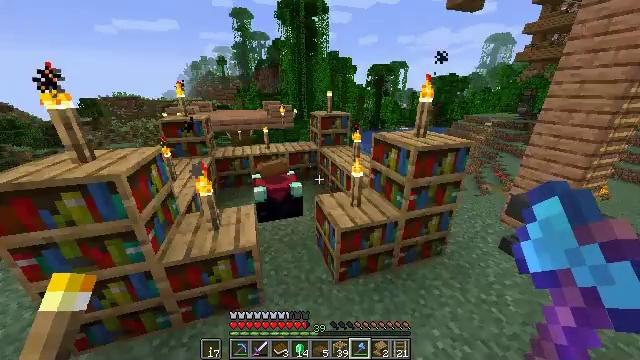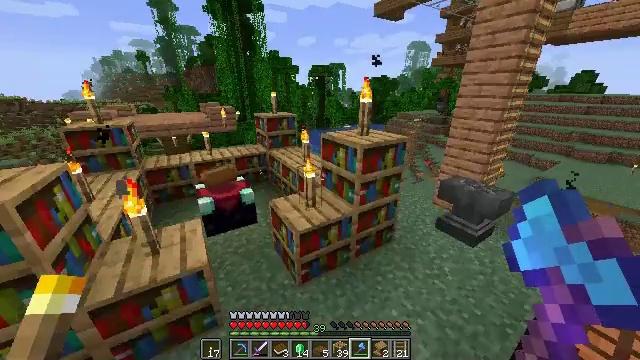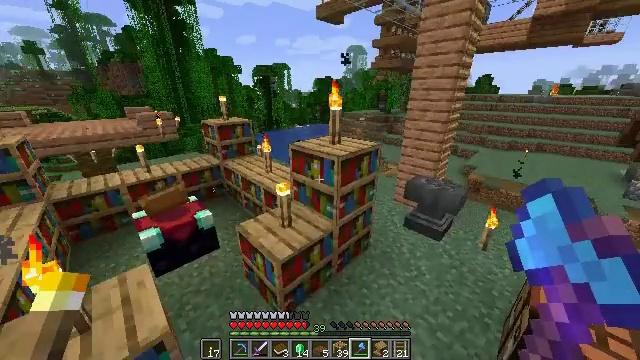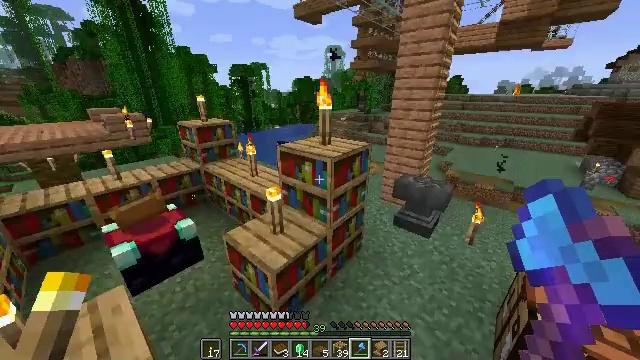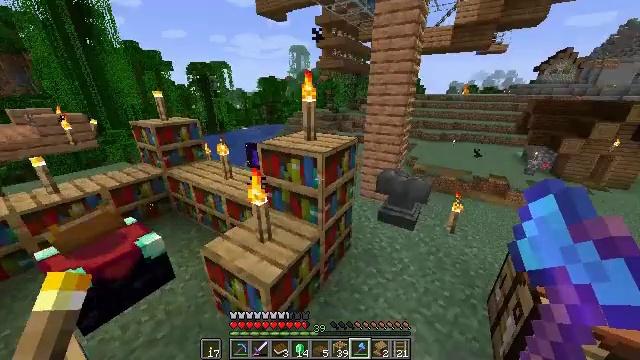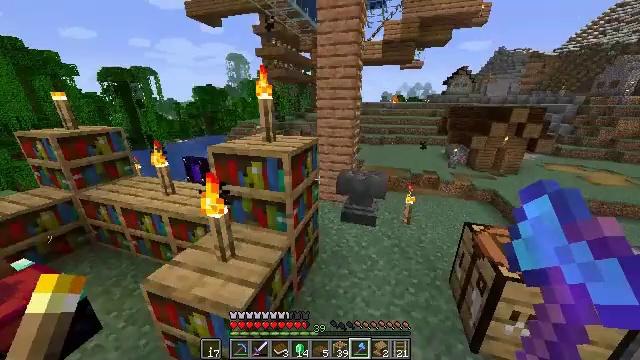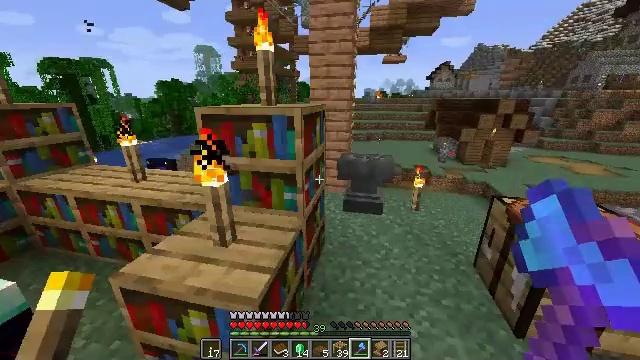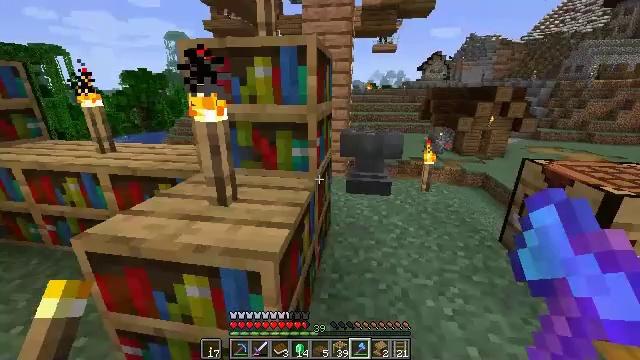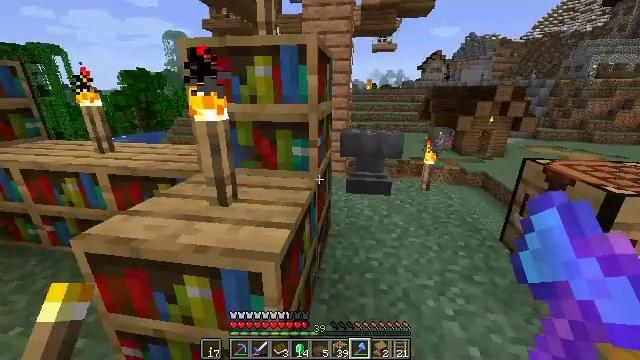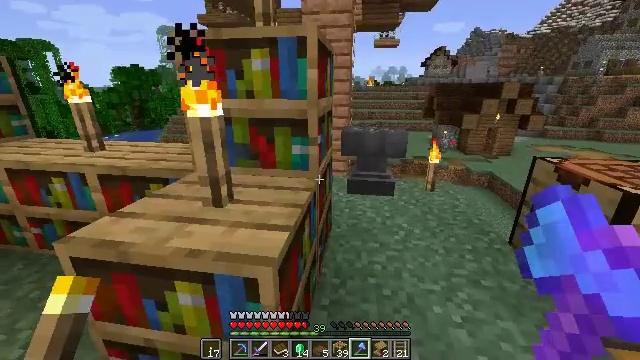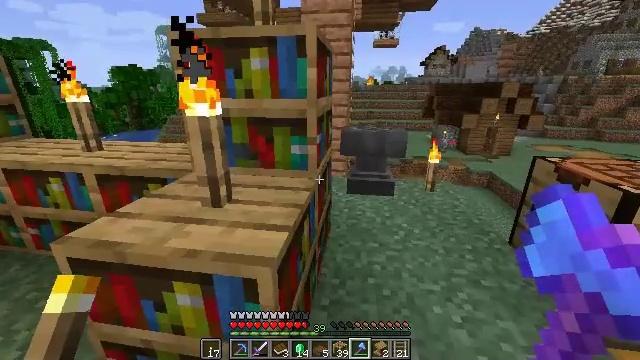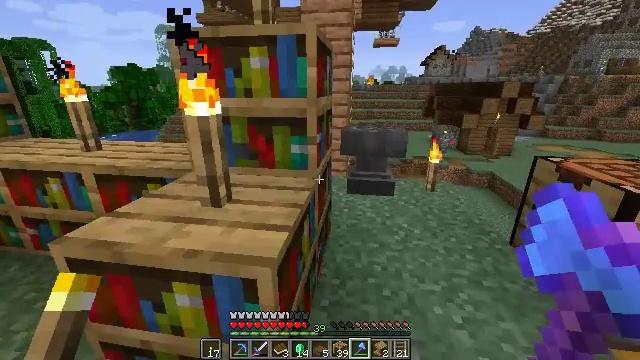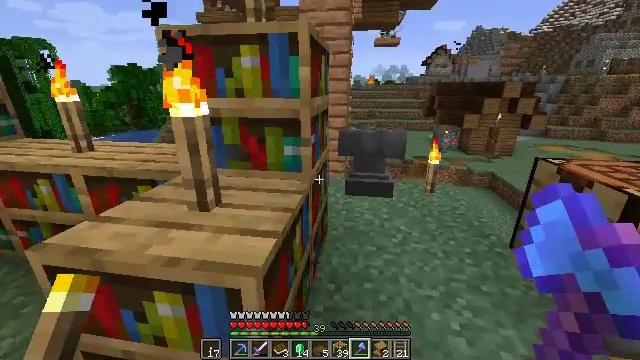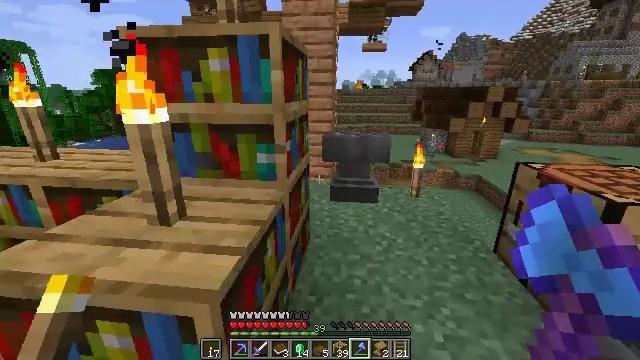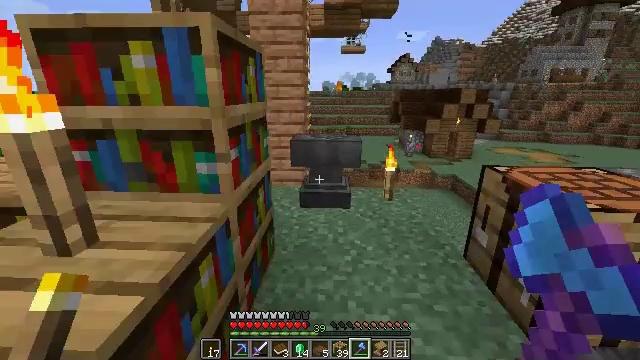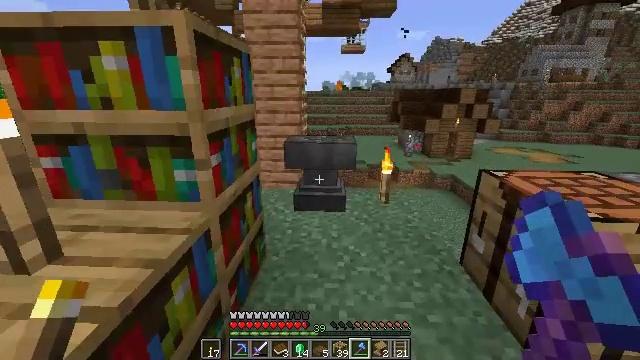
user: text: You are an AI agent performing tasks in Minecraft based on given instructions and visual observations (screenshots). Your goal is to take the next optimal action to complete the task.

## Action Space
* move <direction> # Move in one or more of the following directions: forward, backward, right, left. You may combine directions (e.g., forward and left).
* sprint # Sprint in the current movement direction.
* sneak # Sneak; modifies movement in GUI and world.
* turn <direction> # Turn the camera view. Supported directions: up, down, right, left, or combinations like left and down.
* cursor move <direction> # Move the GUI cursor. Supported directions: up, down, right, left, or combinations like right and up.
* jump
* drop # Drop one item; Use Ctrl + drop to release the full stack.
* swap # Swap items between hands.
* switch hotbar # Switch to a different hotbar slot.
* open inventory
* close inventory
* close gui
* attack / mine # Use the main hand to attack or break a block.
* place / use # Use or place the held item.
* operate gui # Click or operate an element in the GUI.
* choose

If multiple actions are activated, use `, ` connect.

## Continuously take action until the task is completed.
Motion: motion action
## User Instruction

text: Attack the spruce slab to remove it.
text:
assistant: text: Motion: move forward, turn right, jump
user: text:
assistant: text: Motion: move forward, turn right, jump
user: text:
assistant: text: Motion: move forward, turn right
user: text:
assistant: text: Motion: move forward, turn right
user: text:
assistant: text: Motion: turn right and up
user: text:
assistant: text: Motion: turn right
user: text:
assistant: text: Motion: turn right
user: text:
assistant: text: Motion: no_op
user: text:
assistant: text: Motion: no_op
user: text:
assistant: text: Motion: no_op
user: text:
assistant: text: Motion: no_op
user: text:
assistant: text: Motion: move forward and move right
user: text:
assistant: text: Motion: move forward and move right, turn right
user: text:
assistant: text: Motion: move forward and move right, turn right
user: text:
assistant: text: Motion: move forward and move right
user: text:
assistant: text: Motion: move forward and move right
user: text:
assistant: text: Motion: move forward and move right, turn right
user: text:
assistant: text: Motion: turn right
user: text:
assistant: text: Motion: turn right
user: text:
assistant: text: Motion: turn right and down
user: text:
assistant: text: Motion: turn right and down
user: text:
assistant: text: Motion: turn right
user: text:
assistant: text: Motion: turn right
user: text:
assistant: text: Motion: no_op
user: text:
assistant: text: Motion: no_op
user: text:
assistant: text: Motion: turn right
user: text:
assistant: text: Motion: no_op
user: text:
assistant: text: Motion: no_op
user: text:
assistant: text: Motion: no_op
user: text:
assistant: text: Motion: no_op